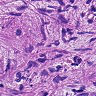
Metastatic tissue present: yes